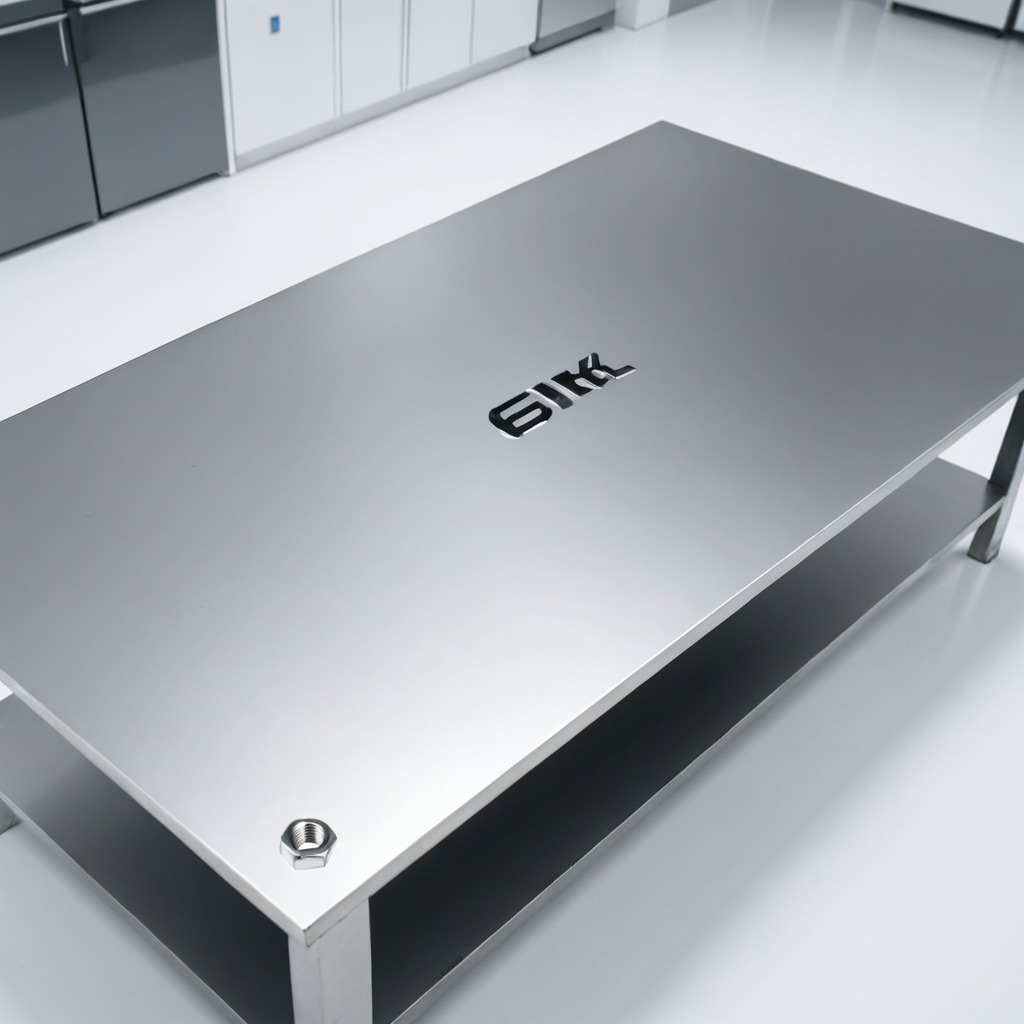
A metal nut is lying on a stainless steel table.